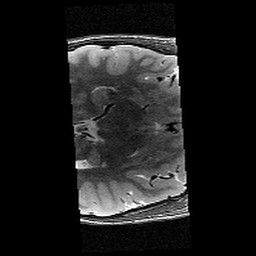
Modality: T2w
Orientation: axial
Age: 12
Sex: male
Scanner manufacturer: siemens
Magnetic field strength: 3 T
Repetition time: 9.23 s
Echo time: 0.067 s